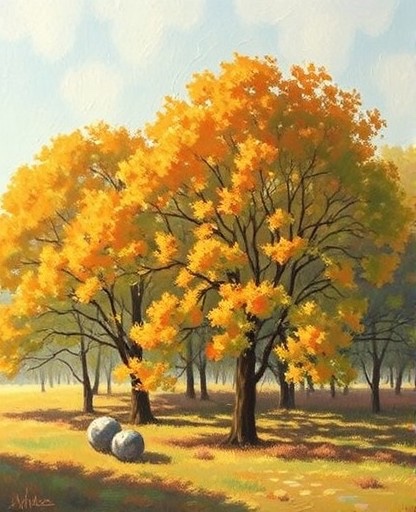
Category: Autumn